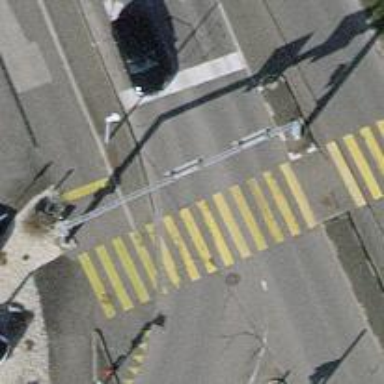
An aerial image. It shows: Asphalt footway with marked crossing that includes pedestrian island.